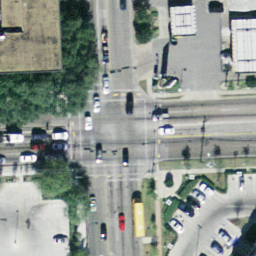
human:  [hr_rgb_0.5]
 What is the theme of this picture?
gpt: intersection